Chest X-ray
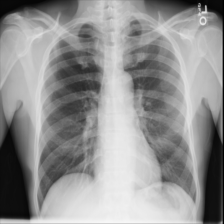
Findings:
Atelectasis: negative
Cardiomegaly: negative
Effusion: negative
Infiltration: negative
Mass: negative
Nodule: negative
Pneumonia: negative
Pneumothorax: negative
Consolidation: negative
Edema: negative
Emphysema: negative
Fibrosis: negative
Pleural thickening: negative
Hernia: negative